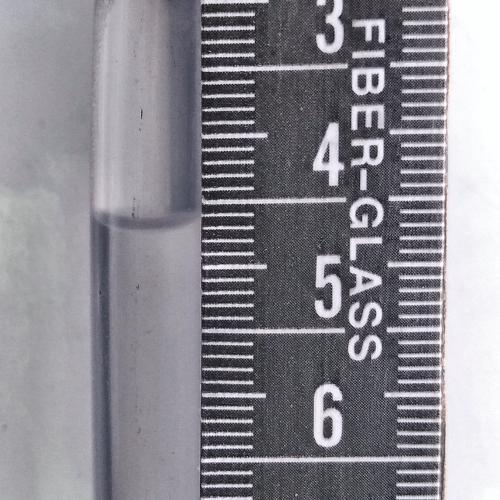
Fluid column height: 4.7 cm